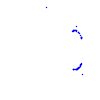
Particle: kaon